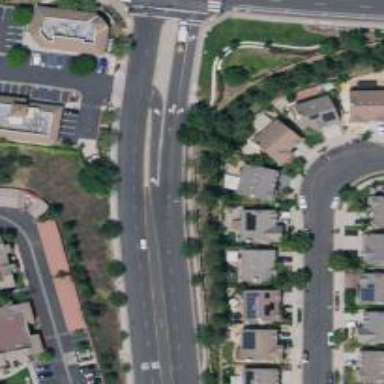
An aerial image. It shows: Tertiary road with asphalt surface and separate sidewalk.